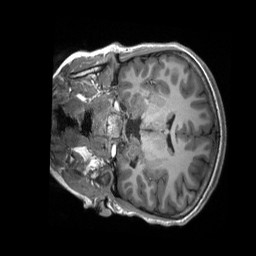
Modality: T1w
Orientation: coronal
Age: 14
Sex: male
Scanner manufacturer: siemens
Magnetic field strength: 3 T
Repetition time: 2.3 s
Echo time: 0.00232 s